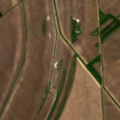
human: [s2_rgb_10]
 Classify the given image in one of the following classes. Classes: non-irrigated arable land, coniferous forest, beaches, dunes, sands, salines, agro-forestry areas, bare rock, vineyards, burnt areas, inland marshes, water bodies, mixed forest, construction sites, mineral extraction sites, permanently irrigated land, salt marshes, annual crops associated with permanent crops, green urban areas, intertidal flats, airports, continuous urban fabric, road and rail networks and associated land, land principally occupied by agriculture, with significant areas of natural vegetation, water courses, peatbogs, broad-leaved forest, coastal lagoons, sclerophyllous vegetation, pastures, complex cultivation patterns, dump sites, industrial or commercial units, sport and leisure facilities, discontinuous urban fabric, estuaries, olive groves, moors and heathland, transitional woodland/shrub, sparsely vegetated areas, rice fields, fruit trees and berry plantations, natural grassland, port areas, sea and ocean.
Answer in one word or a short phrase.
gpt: non-irrigated arable land, complex cultivation patterns